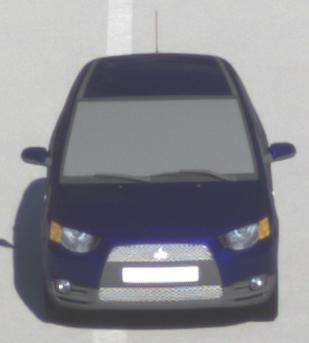
Make: Mitsubishi
Model: Colt 1.1
Detailed model: Colt (VI)
Model produced from: 2008/11
Model produced until: 2010/10
Doors: 3
Color: blue
Road condition: dry road
Daytime: morning or afternoon
Contrast: high contrast